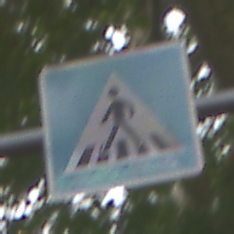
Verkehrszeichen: FussgaengerueberwegRechts
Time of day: MorningAfternoon
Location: Outdoor (Urban)
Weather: Overcast
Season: NotSpecified
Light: Natural